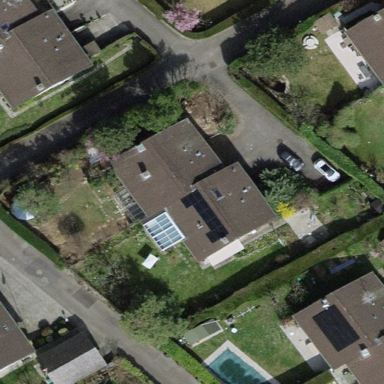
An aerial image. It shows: Garden surrounded by fence.